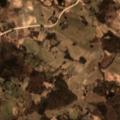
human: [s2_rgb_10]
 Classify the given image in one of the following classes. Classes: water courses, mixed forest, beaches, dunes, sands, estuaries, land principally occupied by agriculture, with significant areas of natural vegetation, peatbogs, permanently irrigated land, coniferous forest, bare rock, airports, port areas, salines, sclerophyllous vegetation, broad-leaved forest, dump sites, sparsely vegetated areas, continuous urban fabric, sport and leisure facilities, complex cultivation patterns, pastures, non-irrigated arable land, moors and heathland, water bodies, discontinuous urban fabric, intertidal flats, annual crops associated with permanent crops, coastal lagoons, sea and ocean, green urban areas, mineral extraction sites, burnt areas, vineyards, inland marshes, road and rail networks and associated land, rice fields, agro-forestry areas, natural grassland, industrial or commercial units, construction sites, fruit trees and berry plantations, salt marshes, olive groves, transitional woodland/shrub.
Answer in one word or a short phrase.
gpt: pastures, complex cultivation patterns, land principally occupied by agriculture, with significant areas of natural vegetation, broad-leaved forest